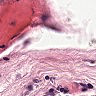
Metastatic tissue present: no